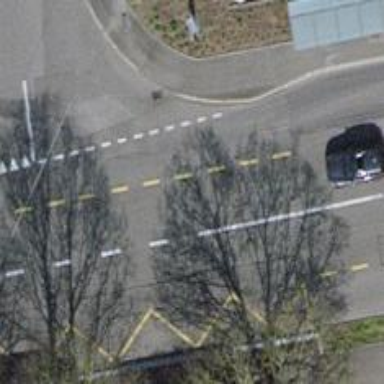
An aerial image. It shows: Primary highway with designated cycle lane.